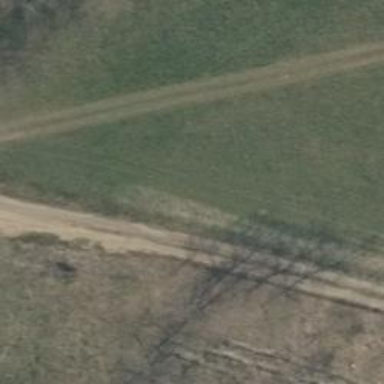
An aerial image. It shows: Dirt track with grade 3 tracktype.